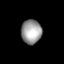
Tissue: lung
Cell type: Myeloid cells
Senescence score: 0.5609
Nuclear area (px): 482
Mean DAPI intensity: 155.525